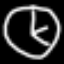
Label: clock